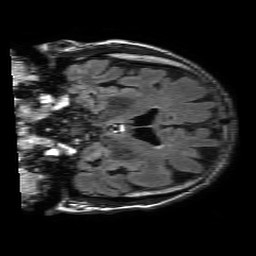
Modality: FLAIR
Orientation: coronal
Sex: male
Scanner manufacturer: philips
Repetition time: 11 s
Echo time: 0.125 s